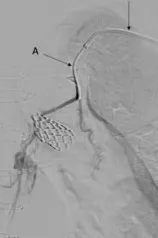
Thoracic duct embolization using the transvenous approach. Passed through a macrocatheter , after left brachial vein access.
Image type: radiology (x_ray)